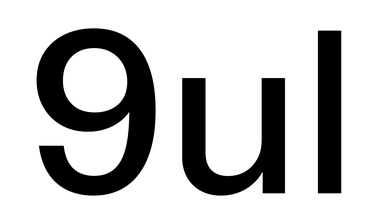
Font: InstrumentSans_Medium